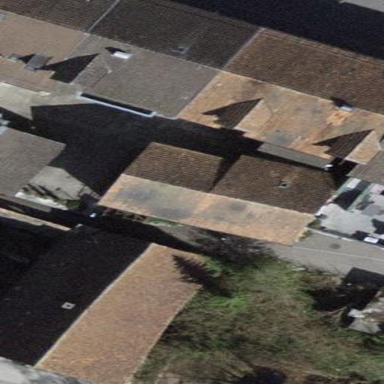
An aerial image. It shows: Building with tile roof.